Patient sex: M
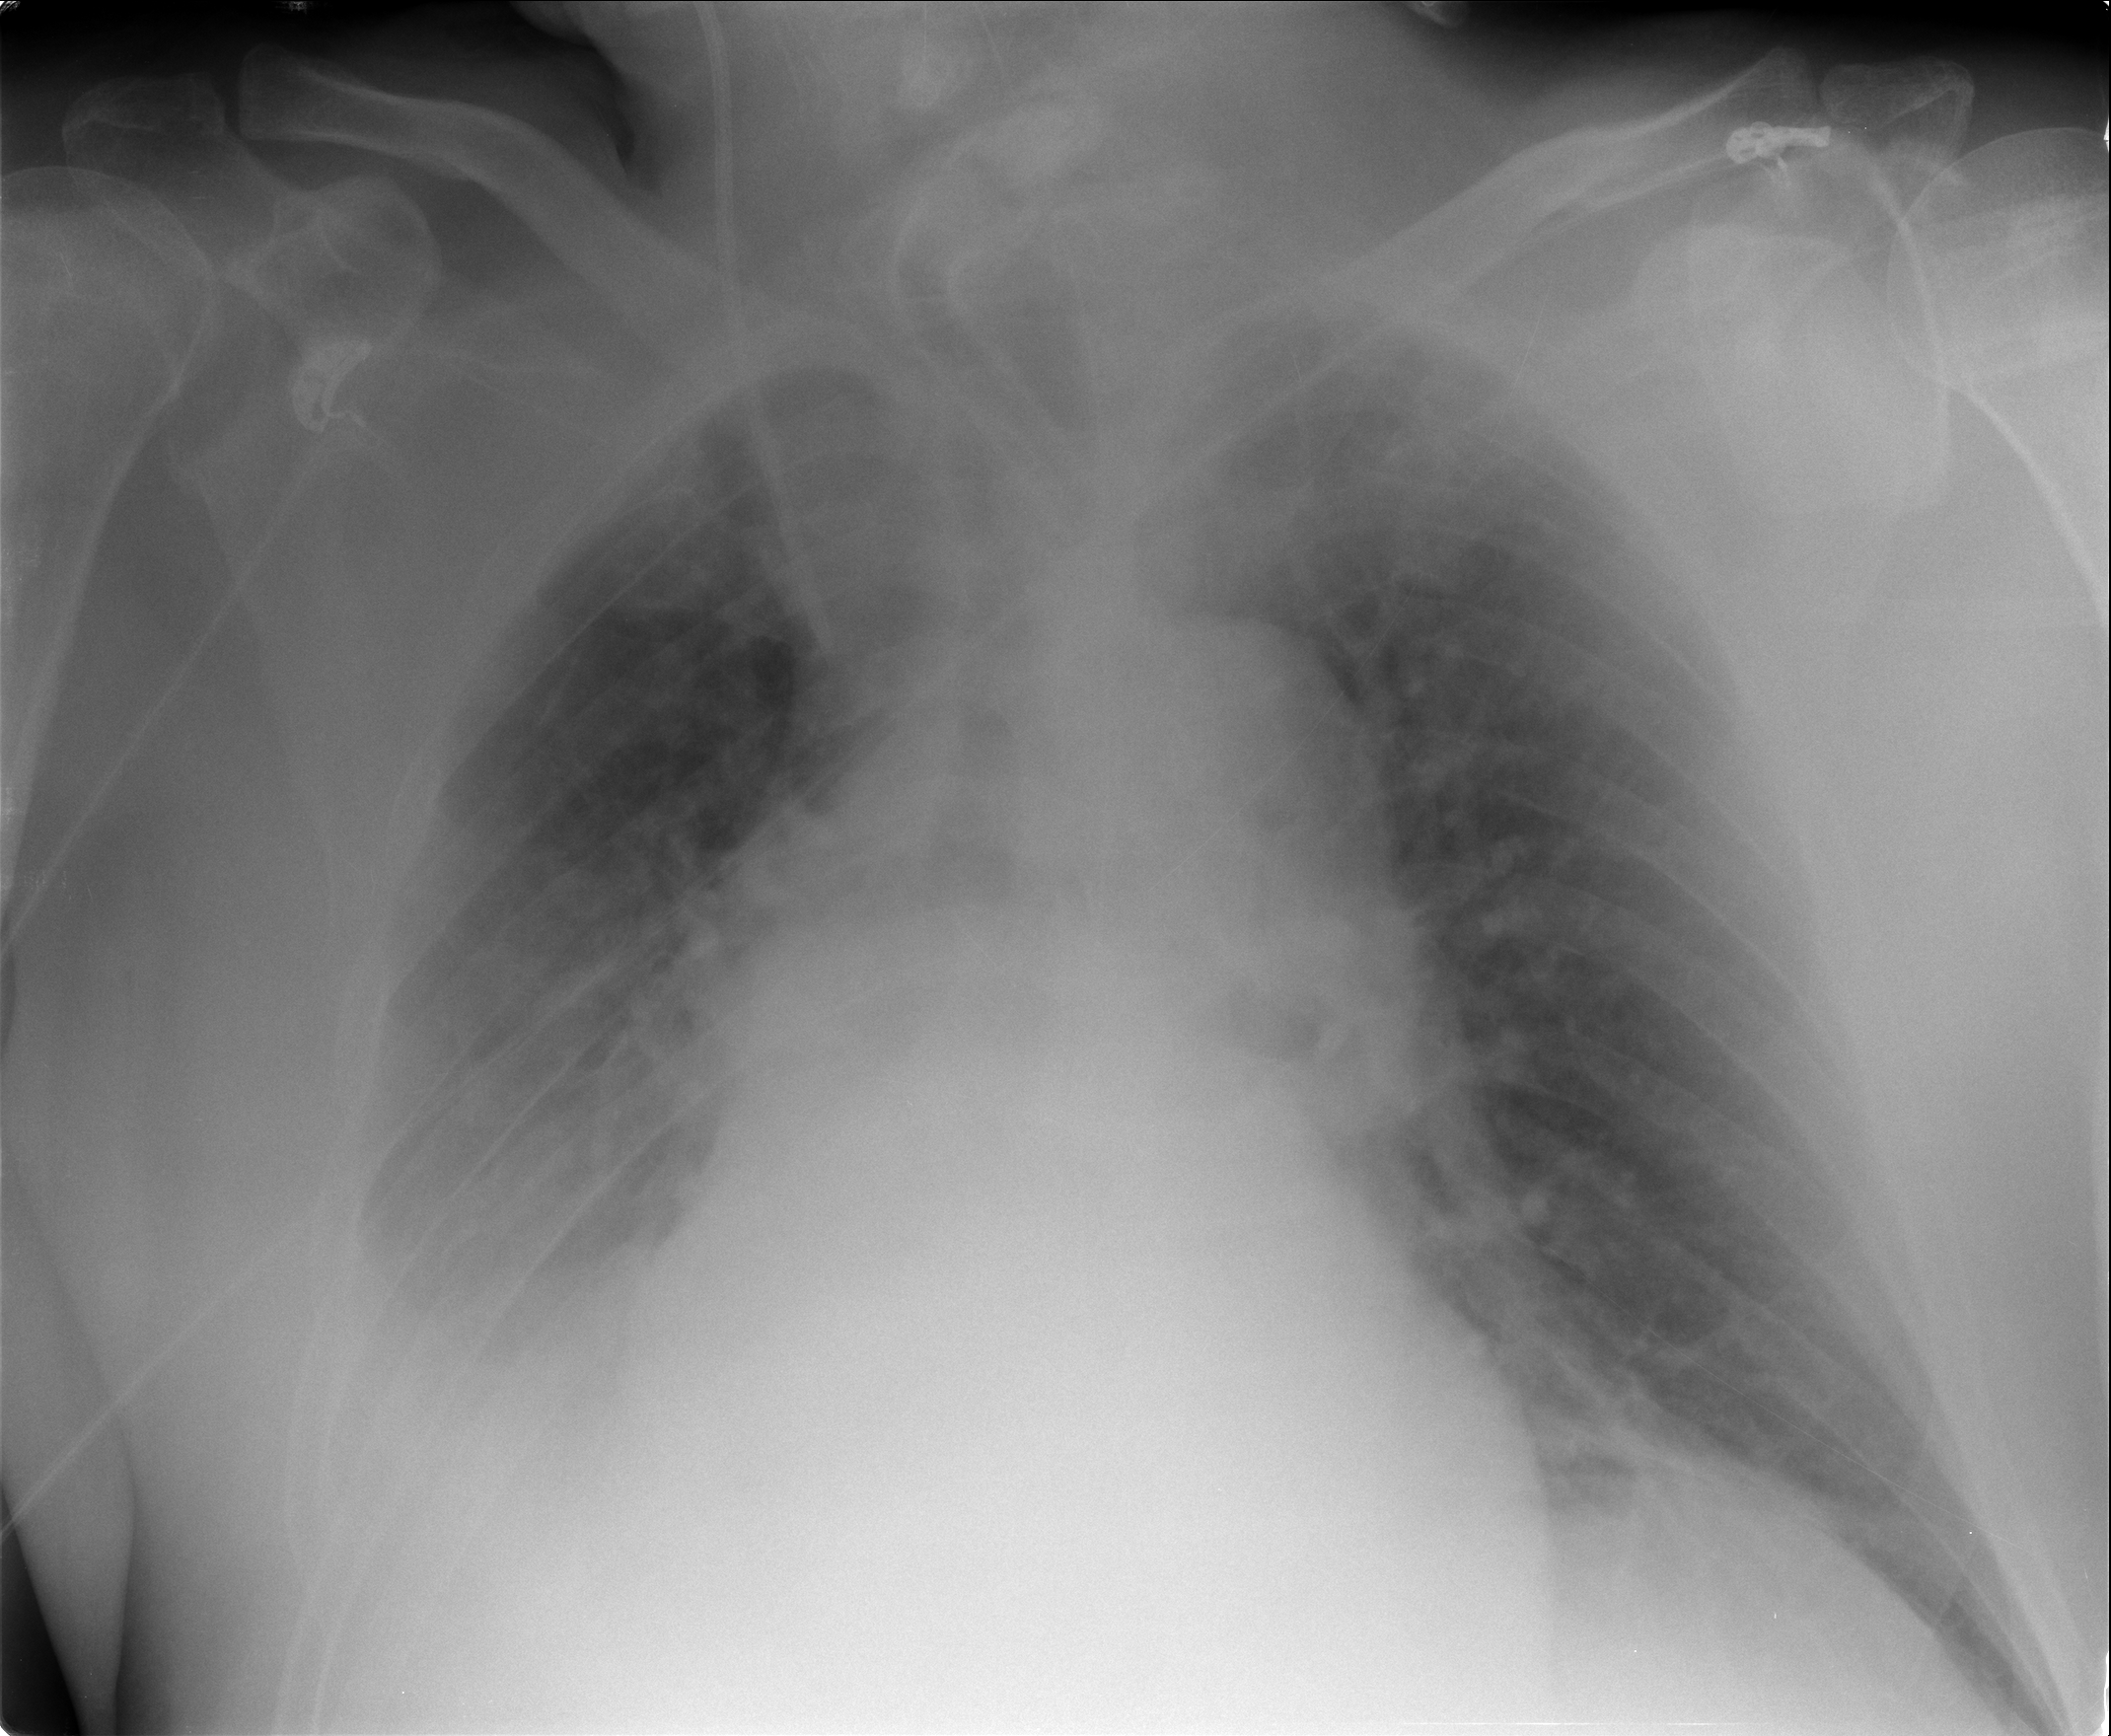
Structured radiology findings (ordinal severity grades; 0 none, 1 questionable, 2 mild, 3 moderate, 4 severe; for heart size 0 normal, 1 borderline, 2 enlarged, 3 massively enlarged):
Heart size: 0
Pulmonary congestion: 2
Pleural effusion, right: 2
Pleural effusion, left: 0
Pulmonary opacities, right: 0
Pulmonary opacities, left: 0
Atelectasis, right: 2
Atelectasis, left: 0